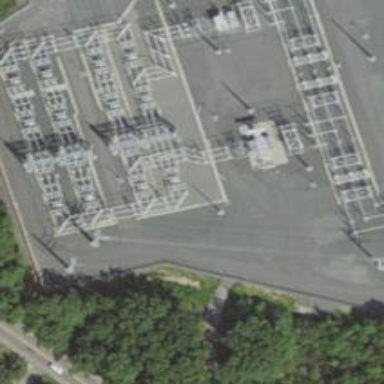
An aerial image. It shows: Switch used for power control.